Question: I'd like to achieve <URL> in ExtJS 4.2:

e.g. a centred button, with something (a progress indicator) to its right that doesn't result in the button moving.
All my layouts are currently relative, largely using HBox & VBox, and I'd like to keep it this way rather than using anything absolute to solve this.
There are probably lots of ways to do this, but many of them will be horrible. I guess the 'floating' attribute might play a part, but I can't quite work that out.
Any suggestions?
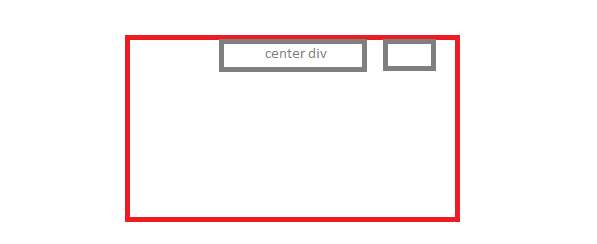
Answer: Use the HBox layout's <URL> equal to the progess bar's width to the left side of the button:
'''
{
layout: {
type: 'hbox',
pack: 'center'
},
items: [{
xtype: 'button',
text: 'Push me',
width: 100,
margin: '0 0 0 100' // margin-left equal to the width of the progress bar
},{
xtype: 'progressbar',
width: 100
}]
}
'''
Also check out <URL>.